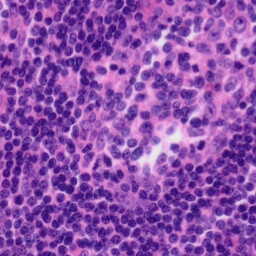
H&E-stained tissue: Tonsil